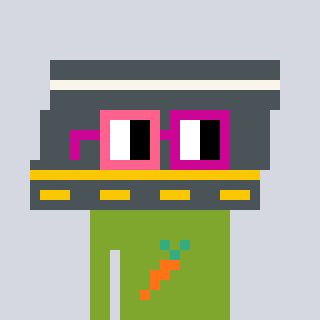
a pixel art character with square pink and red glasses, a road-shaped head and a slimegreen-colored body on a cool background